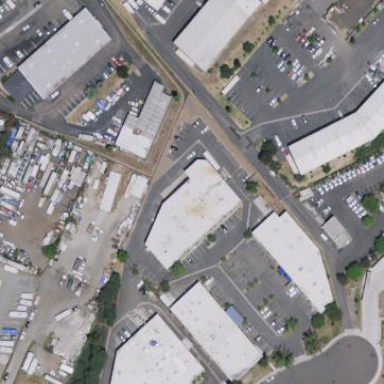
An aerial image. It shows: Industrial building.